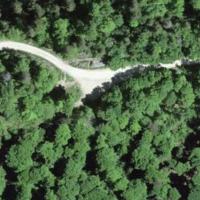
EUNIS habitat code: 41
Species observed at this site:
Lathyrus vernus
Fraxinus excelsior
Rumex acetosa